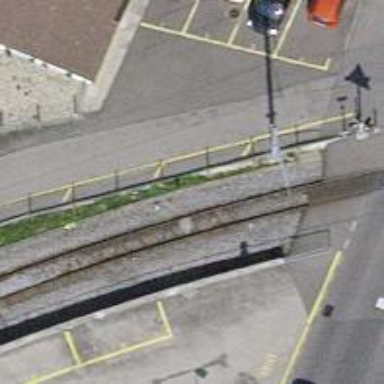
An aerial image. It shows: Narrow-gauge railway track with electrified contact line. The railway has one track.